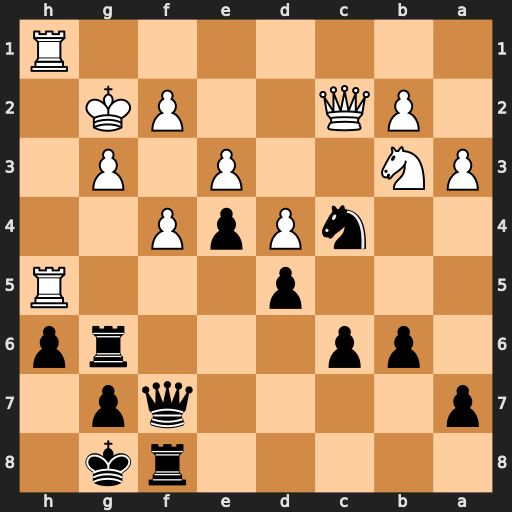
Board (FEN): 5rk1/p4qp1/1pp3rp/3p3R/2nPpP2/PN2P1P1/1PQ2PK1/7R
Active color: b
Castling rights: -
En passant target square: -
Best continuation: Rxg3+ Kxg3 Qg6+ Rg5 hxg5